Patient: sex F, age 28
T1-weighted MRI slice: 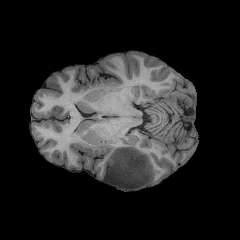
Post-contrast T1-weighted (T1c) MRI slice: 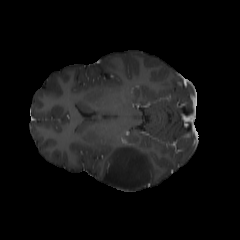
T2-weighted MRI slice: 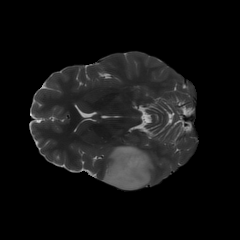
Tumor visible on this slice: yes
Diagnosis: Astrocytoma, IDH-mutant
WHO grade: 2